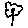
Label: flower